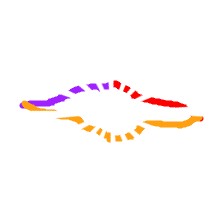
Shape: rhombus